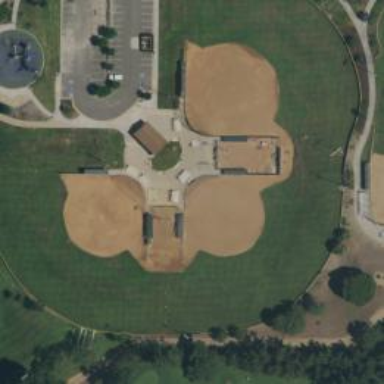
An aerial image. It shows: Baseball pitch for leisure land activities.